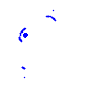
Particle: electron